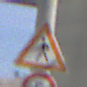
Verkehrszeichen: FussgaengerRechts
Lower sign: Geschwindigkeit5
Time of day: MorningAfternoon
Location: Outdoor (Urban)
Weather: PartlyCloudy
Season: NotSpecified
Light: Natural